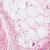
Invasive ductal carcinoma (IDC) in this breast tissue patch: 0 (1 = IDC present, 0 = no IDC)